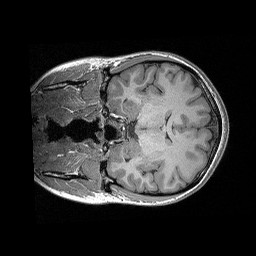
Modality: T1w
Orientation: coronal
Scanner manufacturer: siemens
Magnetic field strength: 3 T
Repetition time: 2.3 s
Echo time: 0.00298 s